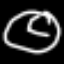
Label: clock